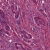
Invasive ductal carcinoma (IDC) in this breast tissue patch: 1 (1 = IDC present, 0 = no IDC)